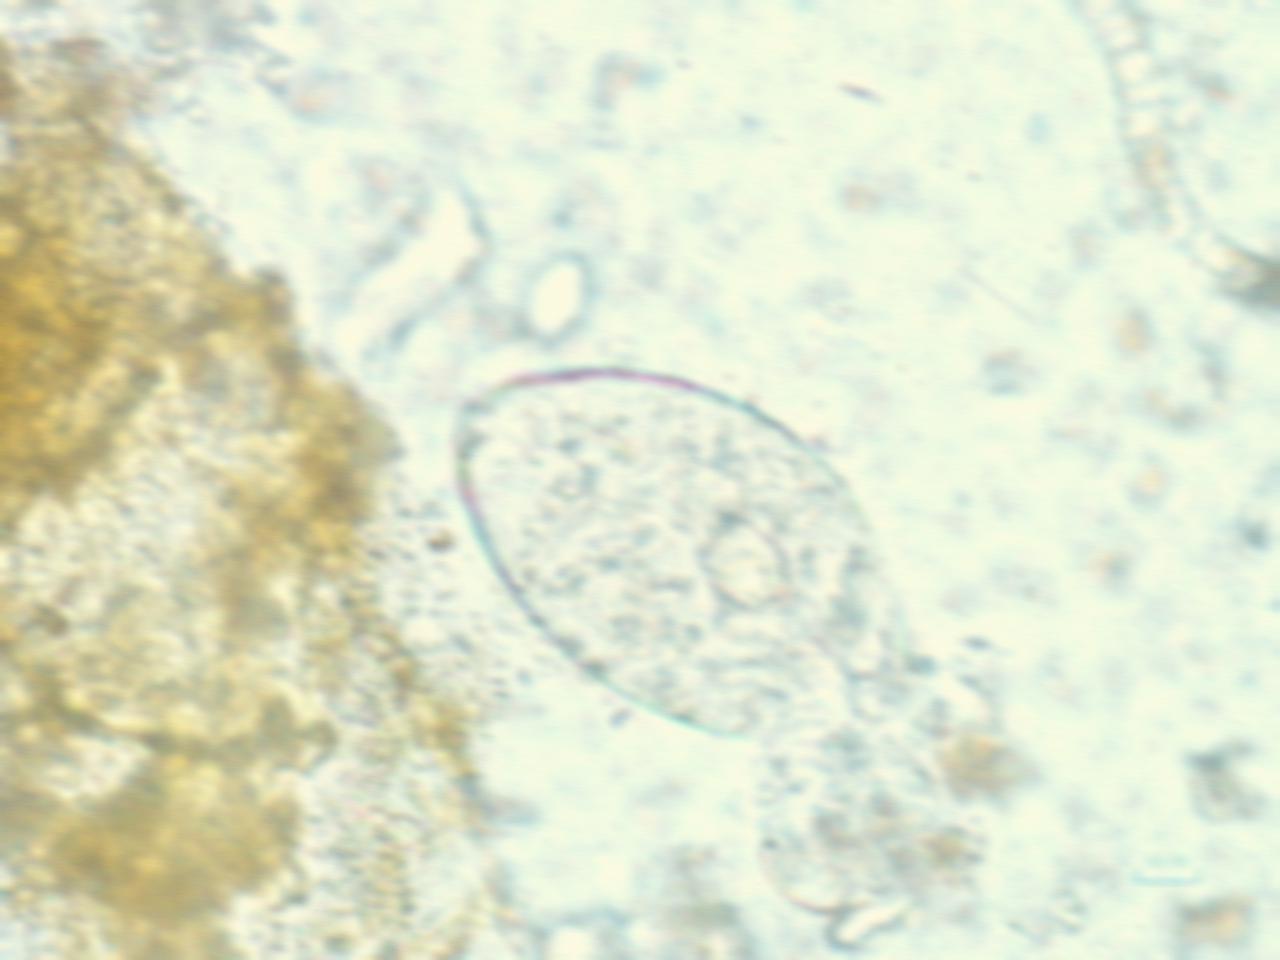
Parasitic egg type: Fasciolopsis buski